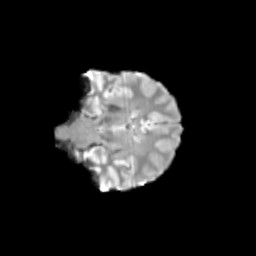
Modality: T2w
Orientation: coronal
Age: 11
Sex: female
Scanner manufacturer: siemens
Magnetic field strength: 3 T
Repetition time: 3.8 s
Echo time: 0.07 s